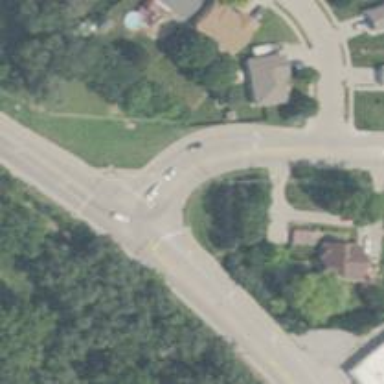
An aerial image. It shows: Secondary link road.